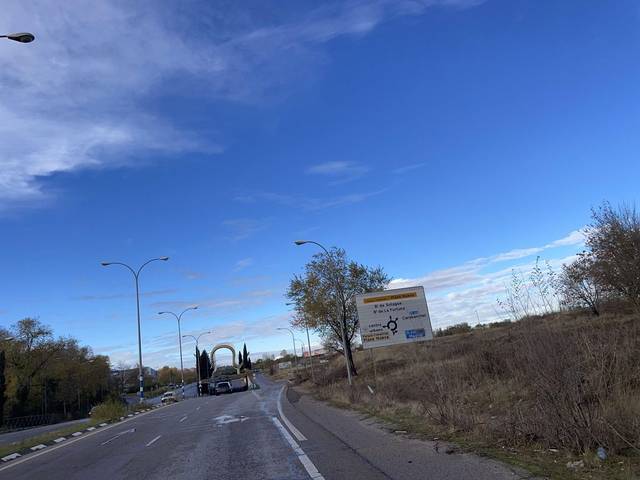
Region: Spain
Coordinates: 40.347, -3.752